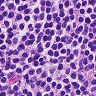
Metastatic tissue present: no